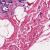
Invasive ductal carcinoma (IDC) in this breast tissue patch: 0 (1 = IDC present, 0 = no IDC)